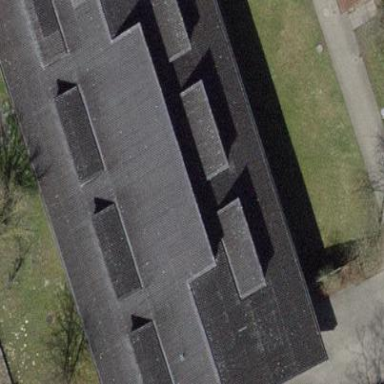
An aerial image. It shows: School building.